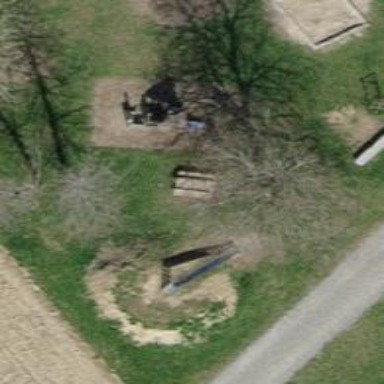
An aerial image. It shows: Picnic table located in leisure land area.